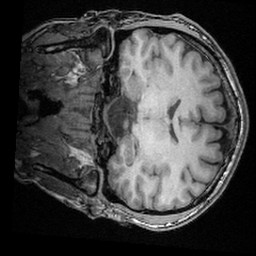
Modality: T1w
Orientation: coronal
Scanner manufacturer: ge
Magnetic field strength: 3 T
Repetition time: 0.008368 s
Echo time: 0.00326 s